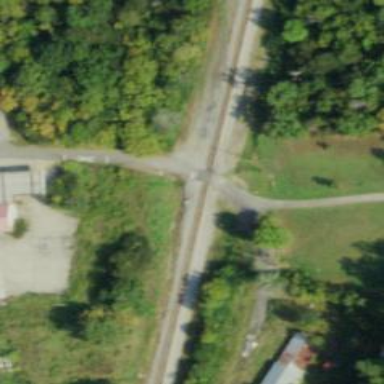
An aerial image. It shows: Level crossing along the railway.